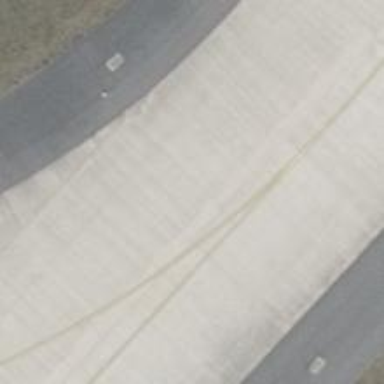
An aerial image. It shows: Concrete taxiway at the airport.